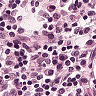
Metastatic tissue present: no